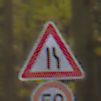
Verkehrszeichen: EinseitigVerengteFahrbahnRechts
Zusatzzeichen unten: Geschwindigkeit50
Umgebung: Outdoor, Nature
Tageszeit: MorningAfternoon
Wetter: Overcast
Licht: Natural
Jahreszeit: Autumn
Kontrast: LowContrast